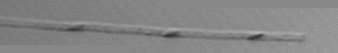
Label: Leptocylindrus